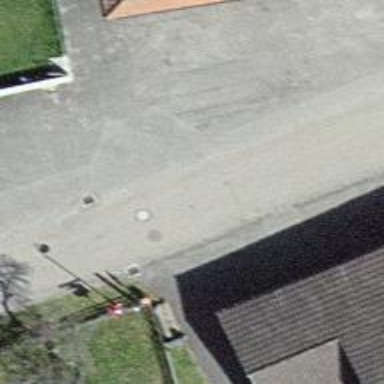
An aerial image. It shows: Parking area.